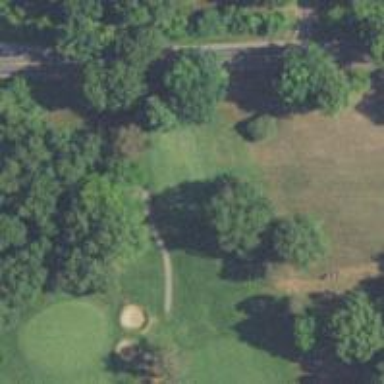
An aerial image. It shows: Service road used as golf cart path.